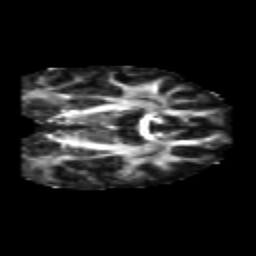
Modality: FA
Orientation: coronal
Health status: healthy
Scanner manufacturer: philips
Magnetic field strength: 3 T
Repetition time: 6.964 s
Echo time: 0.092 s